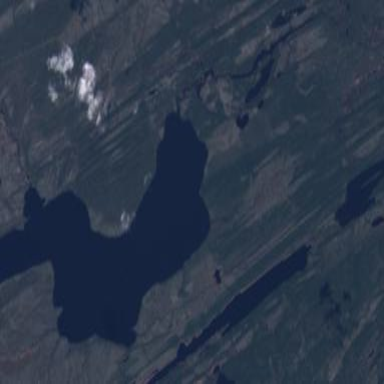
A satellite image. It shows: Serene lake.